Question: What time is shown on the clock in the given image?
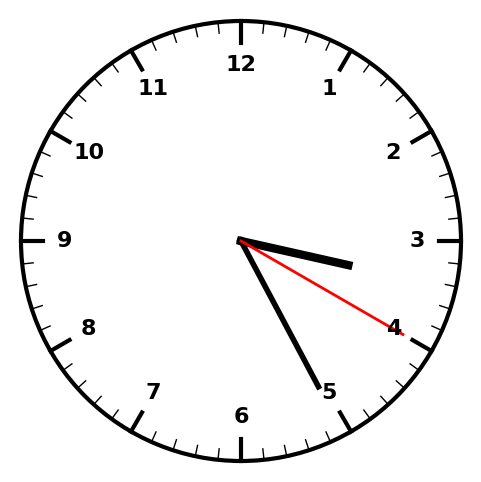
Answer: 03:25:20